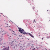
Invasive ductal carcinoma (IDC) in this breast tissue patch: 0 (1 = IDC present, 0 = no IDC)